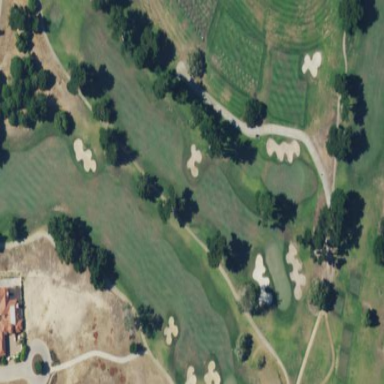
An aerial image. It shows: Scenic golf fairway.